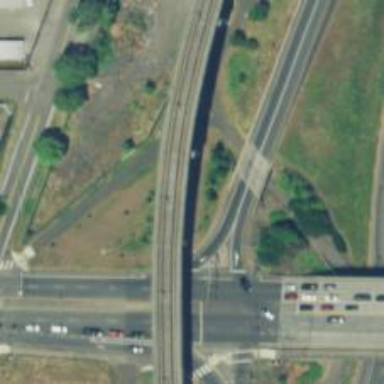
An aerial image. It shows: Bridge for light rail railway with electrified contact lines.